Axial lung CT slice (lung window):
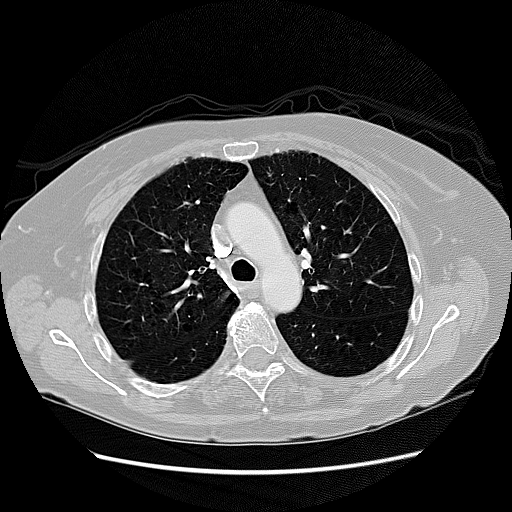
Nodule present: no